Interaction volume radius: 5 \u00c5
Interaction volume height: 20 \u00c5
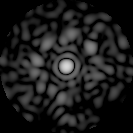
Disorder parameter: 0.8398